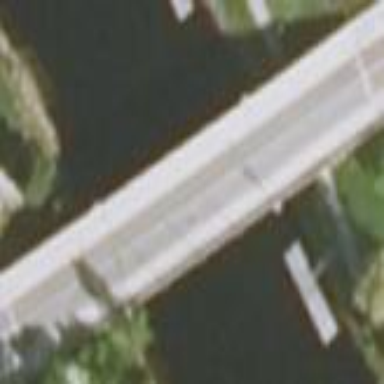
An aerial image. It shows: Man-made bridge.